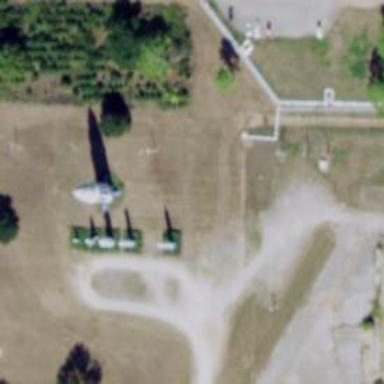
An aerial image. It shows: Historic rocket attraction.